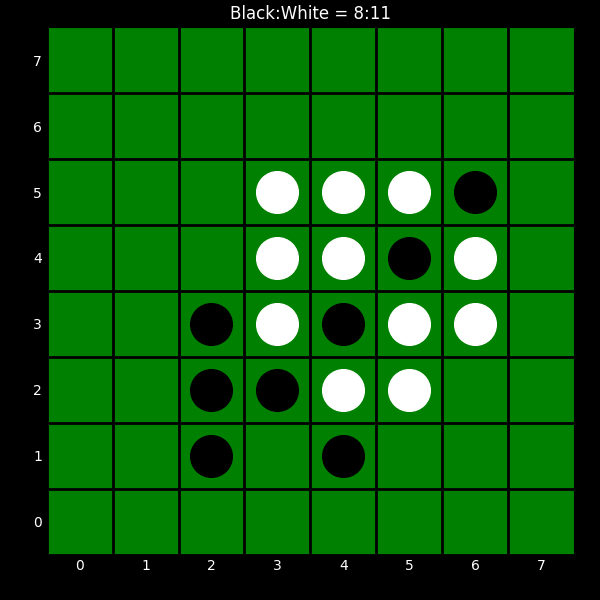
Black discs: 8
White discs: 11